Question: I'm a beginner with java Spring I try to creating simple hello world application when I run it gives me this error here is my error message I tried everything I could.
I've changed but it won't works this happen when I save my files under web-inf folder.
I got an exception with below root cause:
> org.springframework.beans.factory.BeanCreationException: error creating bean with name 'org.springframework.cache.interceptor.CacheInterceptor#0'

'''
package com.dare.controller.home;
import org.springframework.stereotype.Controller;
import org.springframework.web.bind.annotation.RequestMapping;
@Controller public class controller {
@RequestMapping("/home")
public String home(){
return "home";
}
}
'''
'''
<?xml version="1.0" encoding="UTF-8"?>
<beans xmlns="http://www.springframework.org/schema/beans"
xmlns:xsi="http://www.w3.org/2001/XMLSchema-instance"
xmlns:context="http://www.springframework.org/schema/context"
xmlns:mvc="http://www.springframework.org/schema/cache"
xsi:schemaLocation="http://www.springframework.org/schema/beans http://www.springframework.org/schema/beans/spring-beans.xsd http://www.springframework.org/schema/context http://www.springframework.org/schema/context/spring-context.xsd http://www.springframework.org/schema/cache http://www.springframework.org/schema/cache/spring-cache.xsd">
<context:component-scan base-package="com.dare"/>
<mvc:annotation-driven />
<bean id="viewResolver" class="org.springframework.web.servlet.view.InternalResourceViewResolver">
<property name="prefix" value="/WEB-INF/view"/>
<property name="suffix" value=".jsp"/>
</bean>
</beans>
'''
'''
<?xml version="1.0" encoding="UTF-8"?> <web-app
xmlns="http://xmlns.jcp.org/xml/ns/javaee"
xmlns:xsi="http://www.w3.org/2001/XMLSchema-instance"
xsi:schemaLocation="http://xmlns.jcp.org/xml/ns/javaee http://xmlns.jcp.org/xml/ns/javaee/web-app_3_1.xsd" version="3.1">
<servlet>
<servlet-name>dispatcher</servlet-name>
<servlet-class>org.springframework.web.servlet.DispatcherServlet</servlet-class>
<load-on-startup>1</load-on-startup>
</servlet>
<servlet-mapping>
<servlet-name>dispatcher</servlet-name>
<url-pattern>/</url-pattern>
</servlet-mapping> </web-app>
'''
'''
<?xml version="1.0" encoding="UTF-8"?>
<project xmlns="http://maven.apache.org/POM/4.0.0" xmlns:xsi="http://www.w3.org/2001/XMLSchema-instance" xsi:schemaLocation="http://maven.apache.org/POM/4.0.0 http://maven.apache.org/xsd/maven-4.0.0.xsd">
<modelVersion>4.0.0</modelVersion>
<groupId>ill</groupId>
<artifactId>ill</artifactId>
<version>1.0-SNAPSHOT</version>
<dependencies>
<!-- https://mvnrepository.com/artifact/org.springframework/spring-webmvc -->
<dependency>
<groupId>org.springframework</groupId>
<artifactId>spring-webmvc</artifactId>
<version>4.3.6.RELEASE</version>
</dependency>
<!-- https://mvnrepository.com/artifact/javax.servlet/jstl -->
<dependency>
<groupId>javax.servlet</groupId>
<artifactId>jstl</artifactId>
<version>1.2</version>
</dependency>
<dependency>
<groupId>org.springframework</groupId>
<artifactId>spring-webmvc</artifactId>
<version>4.3.6.RELEASE</version>
</dependency>
</dependencies>
</project>
'''
'''
<%-- Created by IntelliJ IDEA. User: dare Date: 12/24/2017
Time: 1:27 PM To change this template use File | Settings | File
Templates. --%>
<%@ page contentType="text/html;charset=UTF-8" language="java" %>
<html>
<head><title>Title</title> </head>
<body> <h1>Hi hello</h1> </body>
</html>
'''
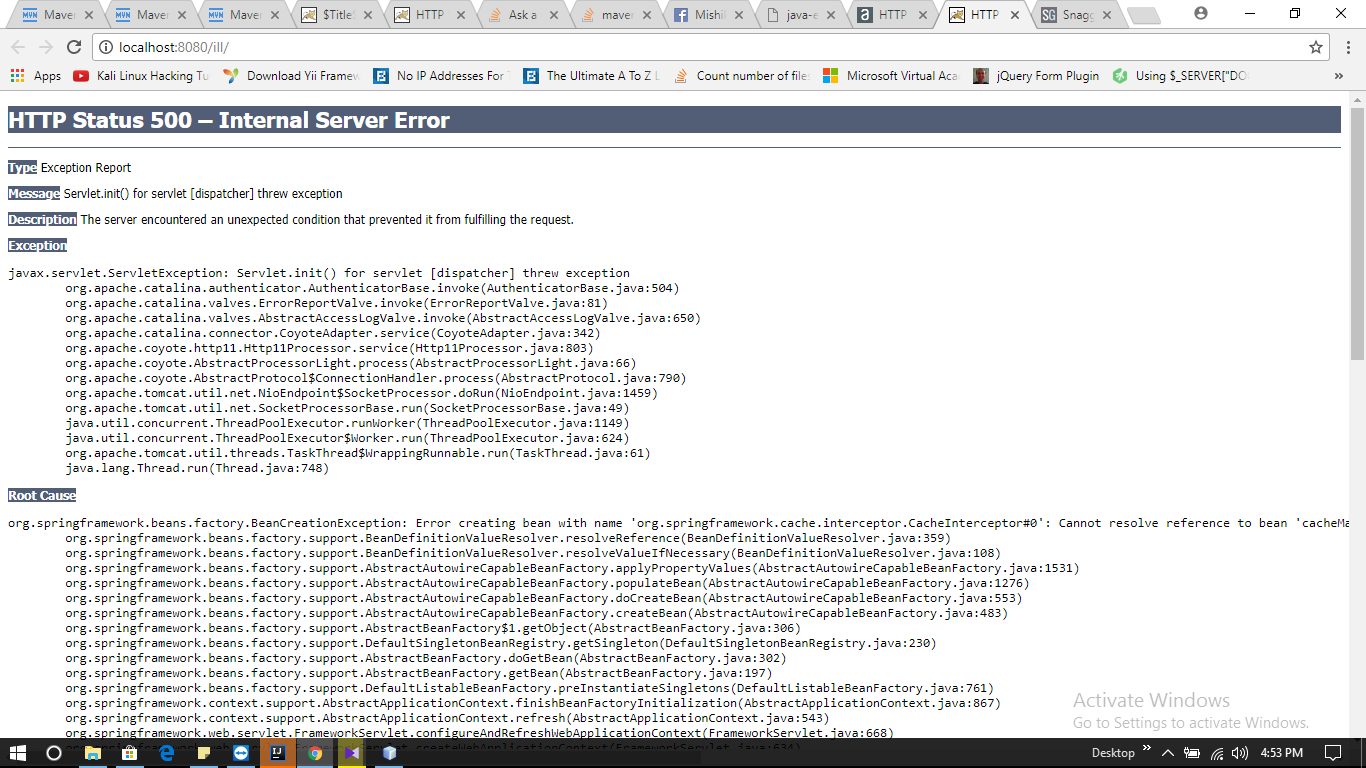
Answer: The stack trace indicates that there is no 'cacheManager'. You need to tell spring to initialize 'cacheManager' by adding this to your spring xml configuration.
'''
<cache:annotation-driven/>
'''
See <URL> for more information.